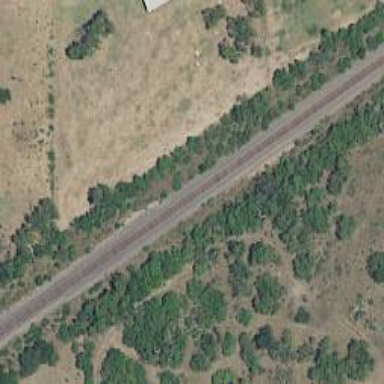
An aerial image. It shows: Railway track.